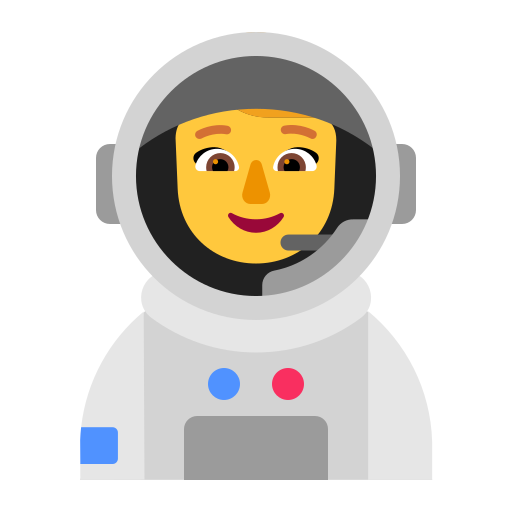
woman astronaut flat default